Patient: sex F, age 39
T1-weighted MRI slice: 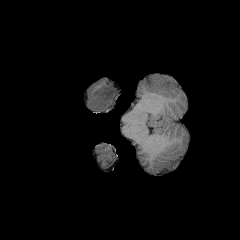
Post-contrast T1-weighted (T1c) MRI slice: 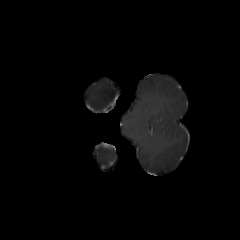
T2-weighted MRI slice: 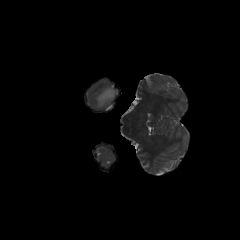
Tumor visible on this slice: yes
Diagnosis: Astrocytoma, IDH-mutant
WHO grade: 4